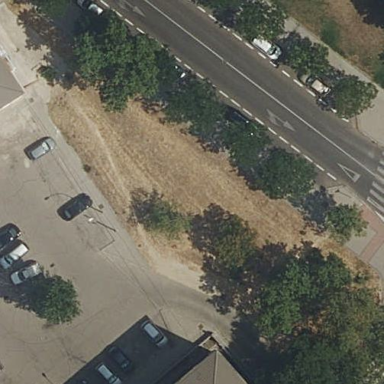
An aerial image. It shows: Garden with kerb border.